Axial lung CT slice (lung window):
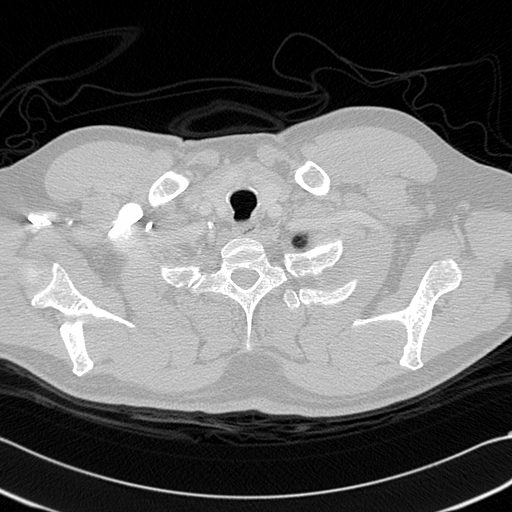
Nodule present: no